Question: I am struggling with a CSS problem. I have three tables and I need them to center in a div. I have tried floating, text-align:center and anything else came in mind but I just cannot make it work.
Here's the HTML code:
'''
<div style="margin:0 auto;width:91%;">
[one_third]
<table>
<tr>
<td><img height="35" width="32" src="http://alimos.topgreekgyms.gr/wp-content/uploads/2013/12/clock.png"/></td>
</tr>
<tr>
<td style="text-align:center;">55'</td>
</tr>
</table>
[/one_third]
[one_third]
<table>
<tr>
<td><img height="35" width="32" src="http://alimos.topgreekgyms.gr/wp-content/uploads/2013/12/stats.png"/></td>
</tr>
<tr>
<td style="text-align:center;">4-5</td>
</tr>
</table>
[/one_third]
[one_third_last]
<table>
<tr>
<td><img height="35" width="32" src="http://alimos.topgreekgyms.gr/wp-content/uploads/2013/12/zigaria2.png"/></td>
</tr>
<tr>
<td style="text-align:center;">500</td>
</tr>
</table>
[/one_third_last]
</div>
'''
Here's the CSS:
'''
.one_third {
position: relative;
margin-right: 4%;
float: left;
min-height: 1px;
margin-bottom: 0;
width: 30.66%;
}
.last {
margin-right: 0!important;
clear: right;
}
'''
This is how it looks right now:

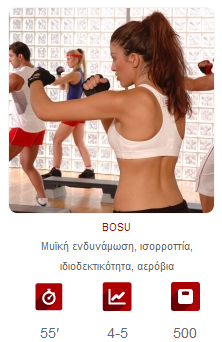
Answer: Fiddle: <URL>
'''
<div style="margin:0 auto;width:91%;">
<table>
<tr>
<td><img height="35" width="32" src="http://alimos.topgreekgyms.gr/wp-content/uploads/2013/12/clock.png"/></td>
<td><img height="35" width="32" src="http://alimos.topgreekgyms.gr/wp-content/uploads/2013/12/stats.png"/></td>
<td><img height="35" width="32" src="http://alimos.topgreekgyms.gr/wp-content/uploads/2013/12/zigaria2.png"/></td>
</tr>
<tr>
<td style="text-align:center;">55'</td>
<td style="text-align:center;">4-5</td>
<td style="text-align:center;">500</td>
</tr>
</table>
</div>
'''